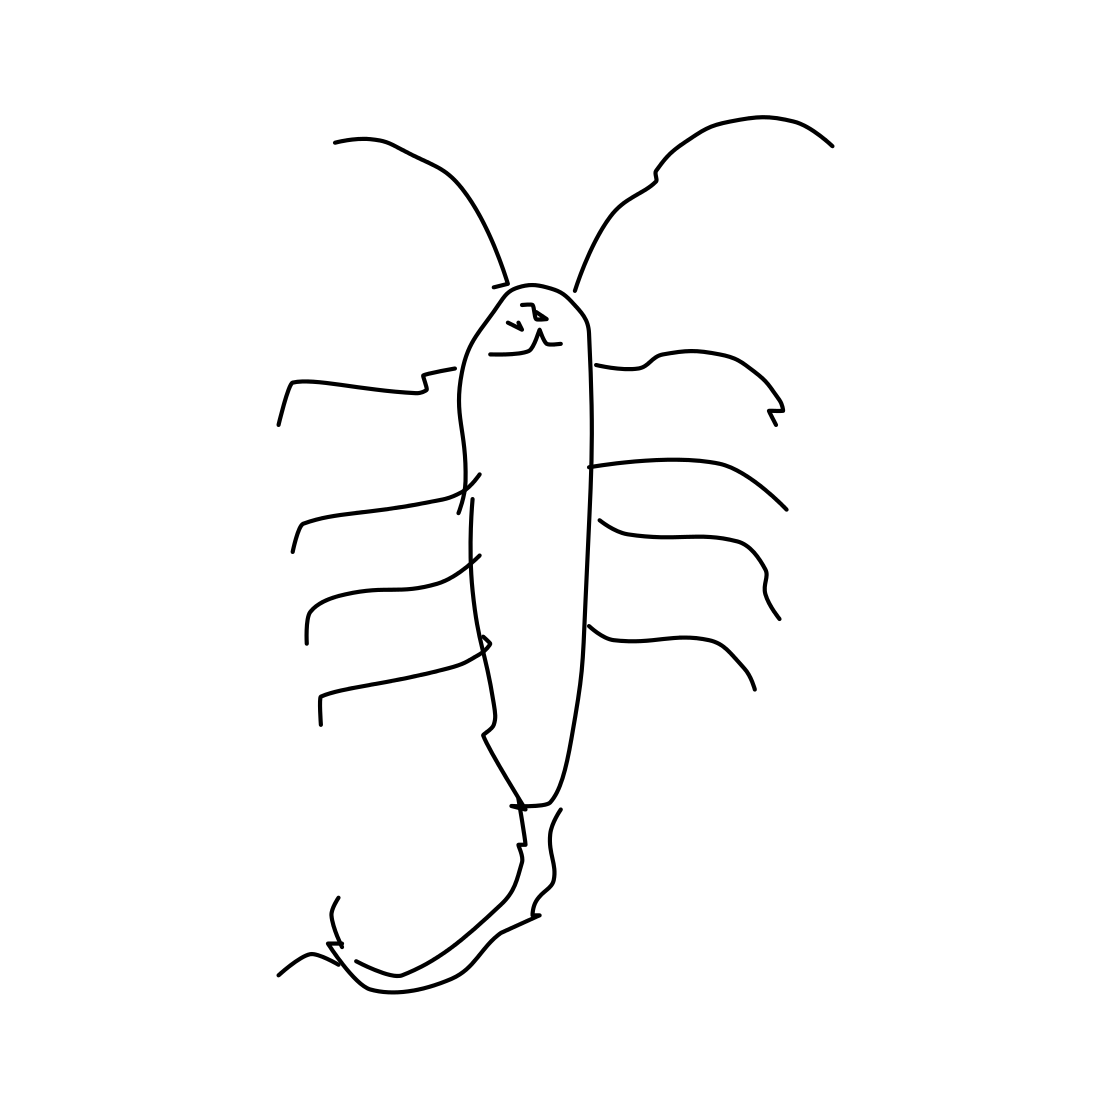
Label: scorpion